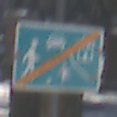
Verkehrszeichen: EndeVerkehrsberuhigterBereich
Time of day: MorningAfternoon
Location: Outdoor (Special)
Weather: Clear
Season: Winter
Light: Natural